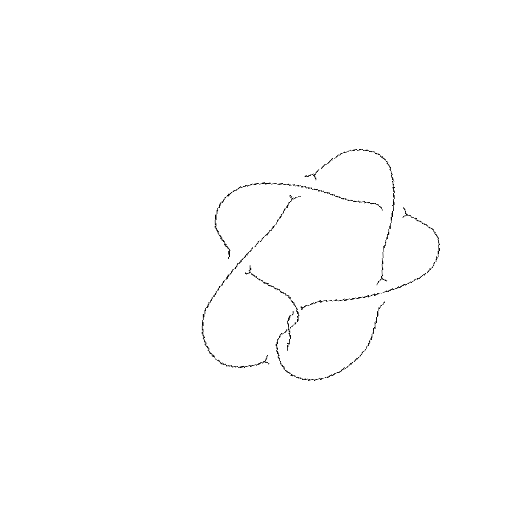
Crossing number: 7